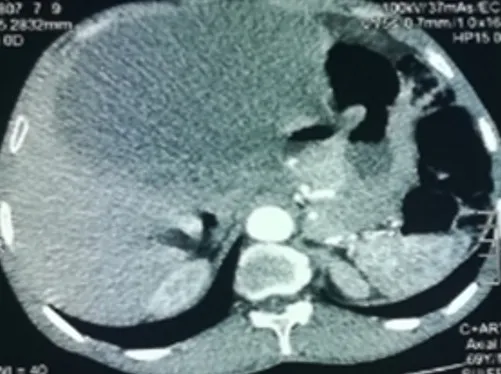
CT image of the hydatid cyst.
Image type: radiology (ct)